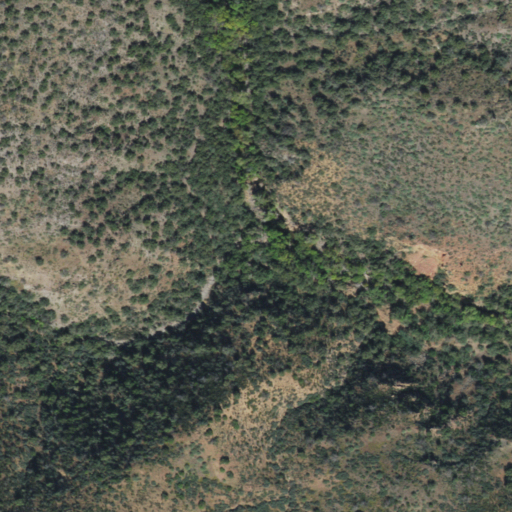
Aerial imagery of valley in Arizona named Cougar Canyon containing shrub and woody wetlands